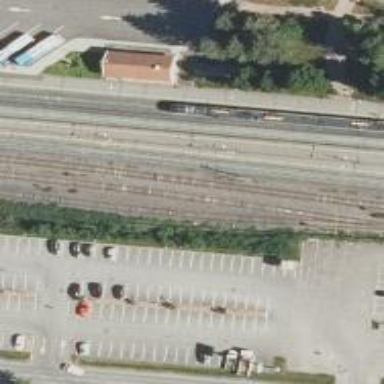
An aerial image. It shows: Wedge is used for the railway derail.